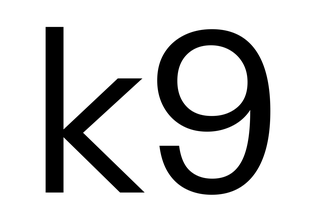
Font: InstrumentSans_Regular